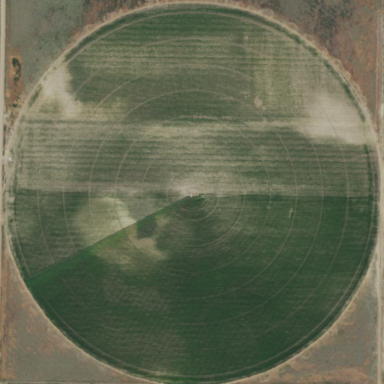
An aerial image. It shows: Farmland with pivot irrigation system.